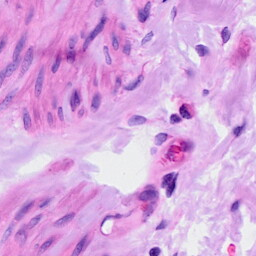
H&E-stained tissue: Ovarian